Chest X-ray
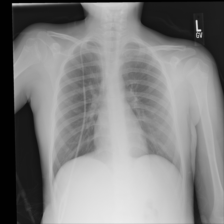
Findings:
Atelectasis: negative
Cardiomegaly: negative
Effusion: negative
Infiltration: negative
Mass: negative
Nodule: negative
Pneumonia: negative
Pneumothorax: negative
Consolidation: negative
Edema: negative
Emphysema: negative
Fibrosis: negative
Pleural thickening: negative
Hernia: negative